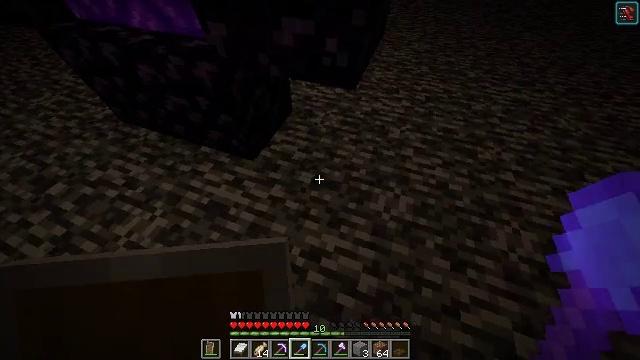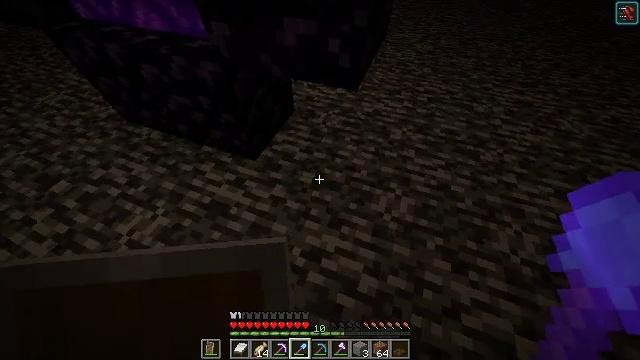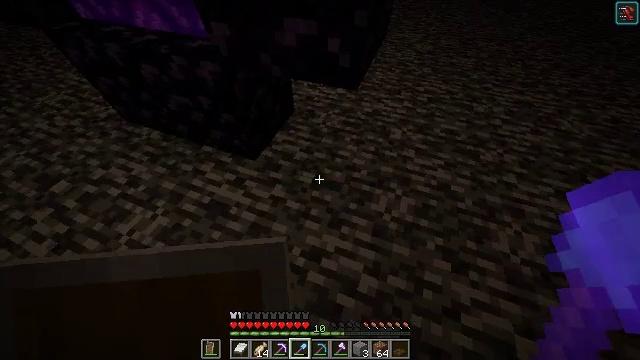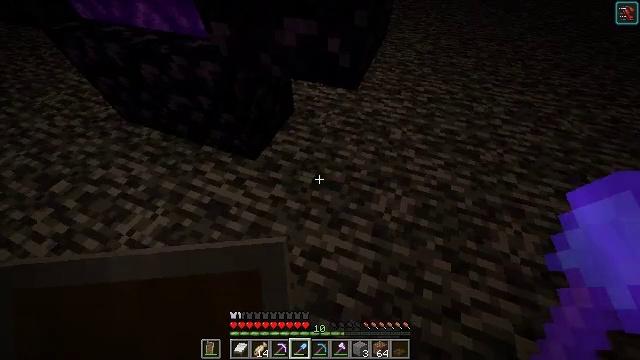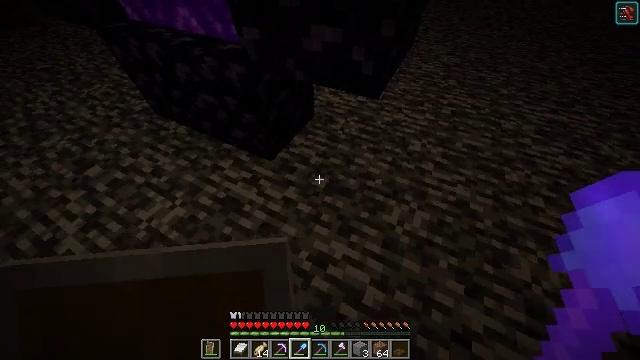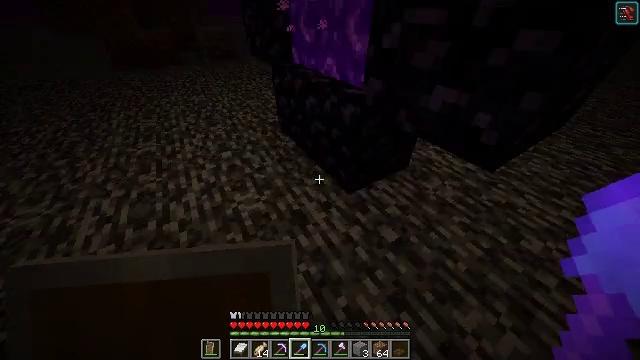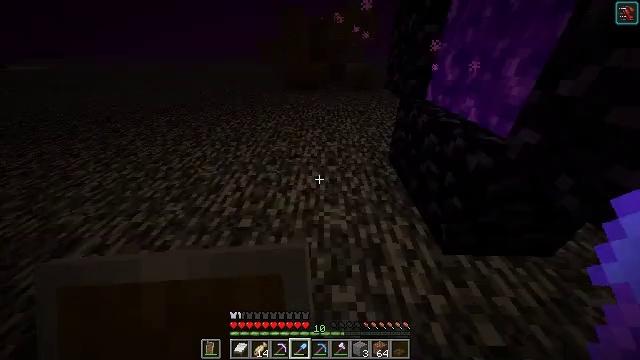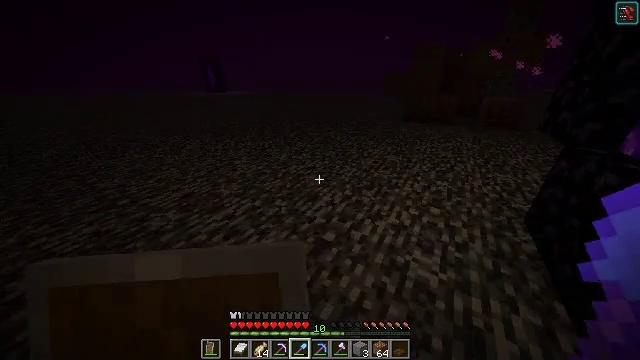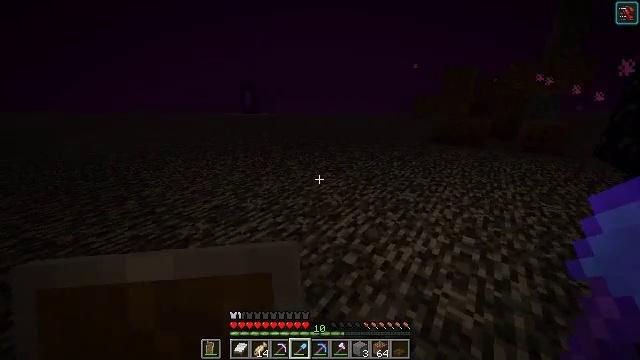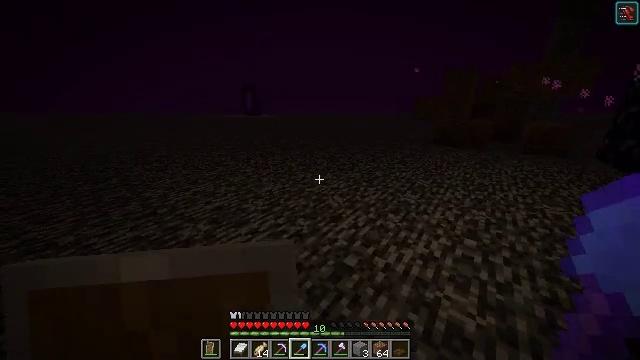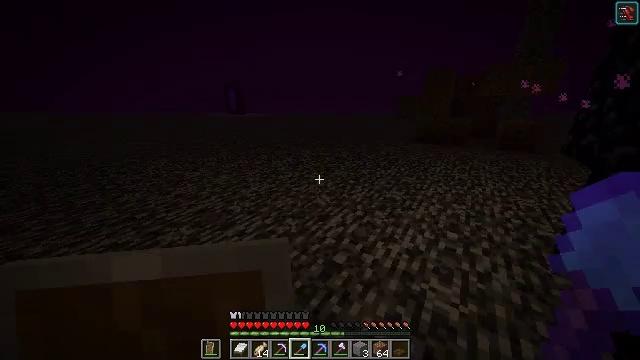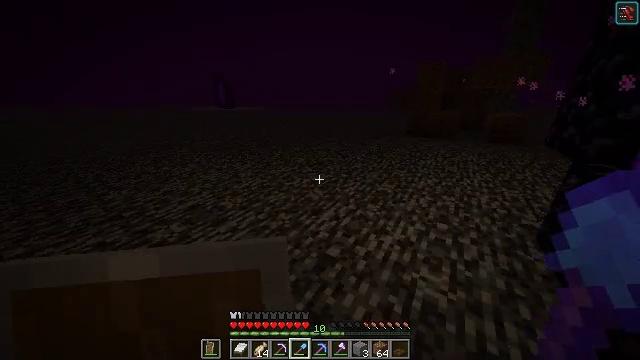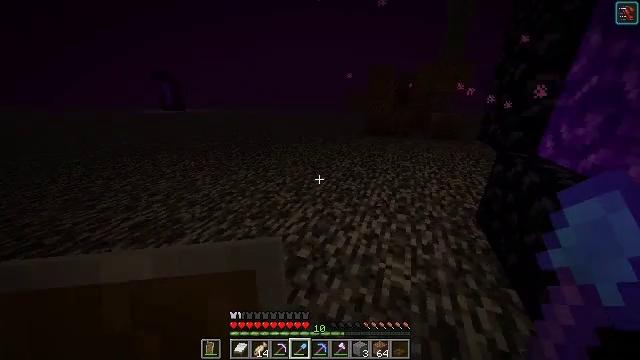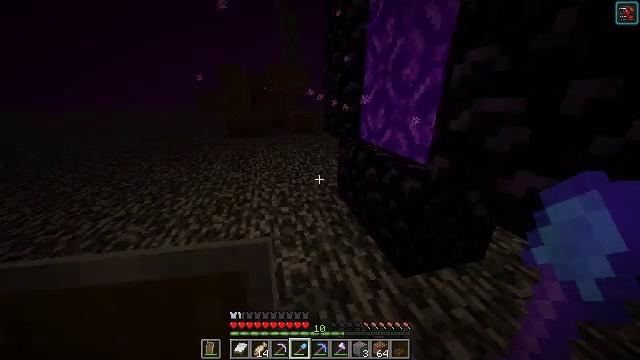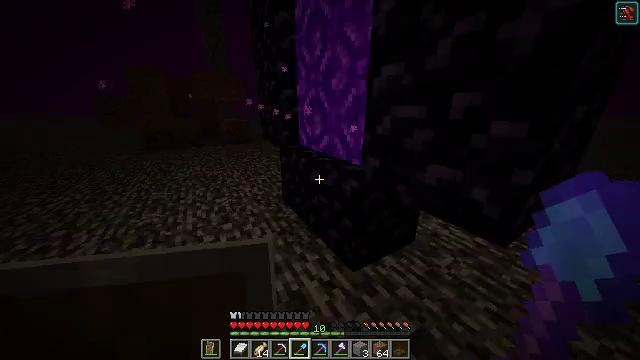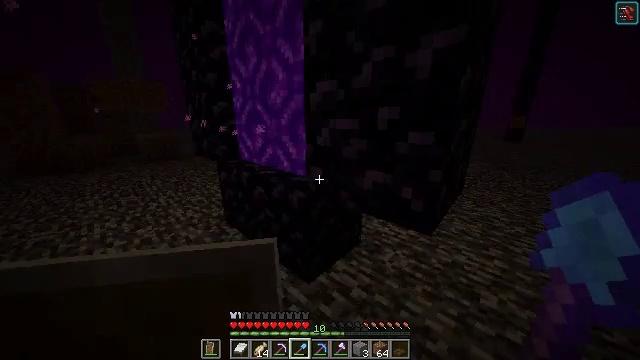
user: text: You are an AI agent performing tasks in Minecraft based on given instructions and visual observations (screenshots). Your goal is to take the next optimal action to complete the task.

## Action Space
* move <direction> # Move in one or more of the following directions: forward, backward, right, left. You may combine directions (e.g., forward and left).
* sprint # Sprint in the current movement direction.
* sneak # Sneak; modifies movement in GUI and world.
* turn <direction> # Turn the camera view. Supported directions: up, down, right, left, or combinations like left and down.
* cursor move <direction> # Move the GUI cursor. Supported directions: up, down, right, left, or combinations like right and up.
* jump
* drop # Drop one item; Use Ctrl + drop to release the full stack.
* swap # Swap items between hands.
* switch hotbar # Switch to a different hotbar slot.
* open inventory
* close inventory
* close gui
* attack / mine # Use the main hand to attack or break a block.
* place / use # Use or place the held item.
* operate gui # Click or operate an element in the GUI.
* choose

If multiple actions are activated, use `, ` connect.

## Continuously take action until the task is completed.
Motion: motion action
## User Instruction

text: Gather obsidian from a lava source.
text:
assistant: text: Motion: no_op
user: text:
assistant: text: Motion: no_op
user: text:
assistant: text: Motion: no_op
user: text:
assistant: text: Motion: turn left and up
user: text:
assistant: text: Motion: turn left and up
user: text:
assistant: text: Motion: turn left and up
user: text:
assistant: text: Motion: turn left and up
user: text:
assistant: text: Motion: turn left and up
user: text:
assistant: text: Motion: no_op
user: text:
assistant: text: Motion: turn right
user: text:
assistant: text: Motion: turn right and down
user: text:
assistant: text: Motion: turn right
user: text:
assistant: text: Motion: turn right
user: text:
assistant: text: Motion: turn right and up
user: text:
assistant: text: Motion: turn right and up
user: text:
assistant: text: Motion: turn right
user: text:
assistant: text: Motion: turn right
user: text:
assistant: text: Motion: no_op
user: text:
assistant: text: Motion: no_op
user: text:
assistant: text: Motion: no_op
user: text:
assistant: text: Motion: no_op
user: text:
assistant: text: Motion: no_op
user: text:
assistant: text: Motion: no_op
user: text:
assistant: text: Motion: no_op
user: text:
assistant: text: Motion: no_op
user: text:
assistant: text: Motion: no_op
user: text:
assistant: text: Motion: no_op
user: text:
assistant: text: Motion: no_op
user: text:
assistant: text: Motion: no_op
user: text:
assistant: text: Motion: no_op